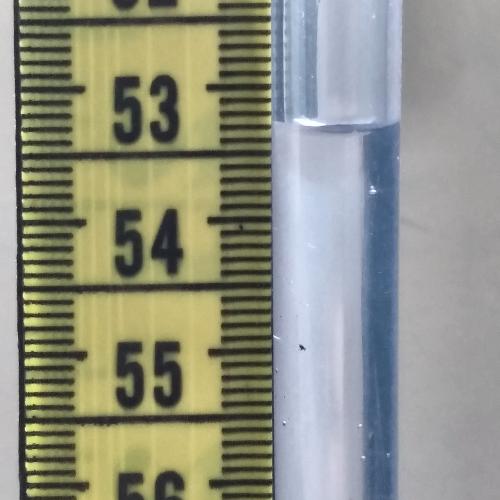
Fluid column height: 53.3 cm